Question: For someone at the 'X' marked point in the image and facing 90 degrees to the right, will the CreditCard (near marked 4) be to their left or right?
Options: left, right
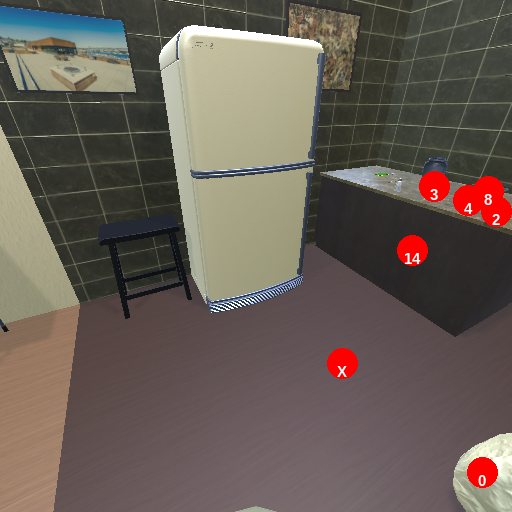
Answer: left